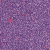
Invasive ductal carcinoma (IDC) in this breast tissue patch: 1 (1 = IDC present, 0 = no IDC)